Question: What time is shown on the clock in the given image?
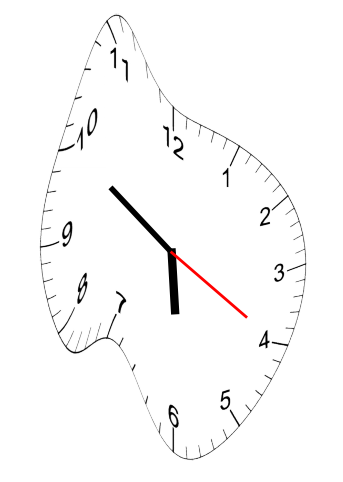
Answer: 05:50:20